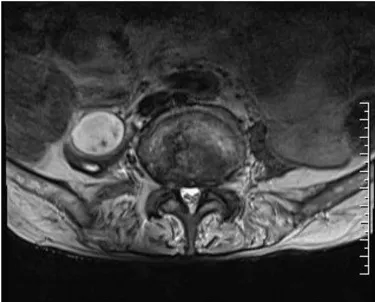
(B) T4/5/7/12 compression fractures.
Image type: radiology (mri)